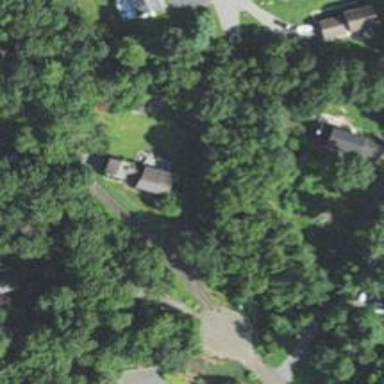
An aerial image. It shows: Residential driveway designated as service road.